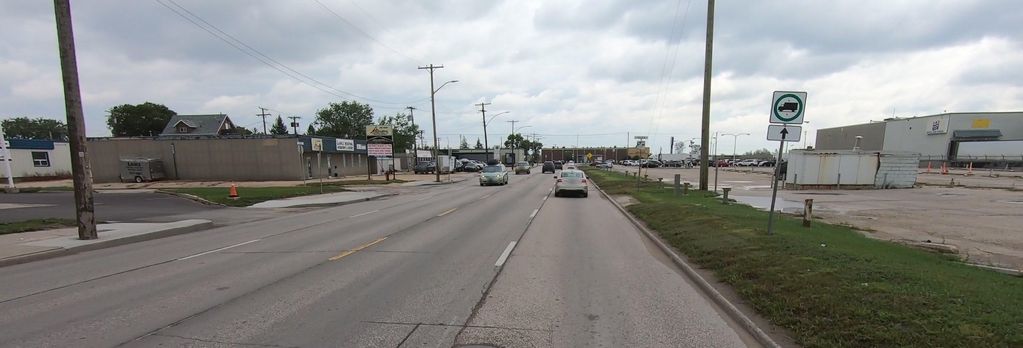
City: winnipeg